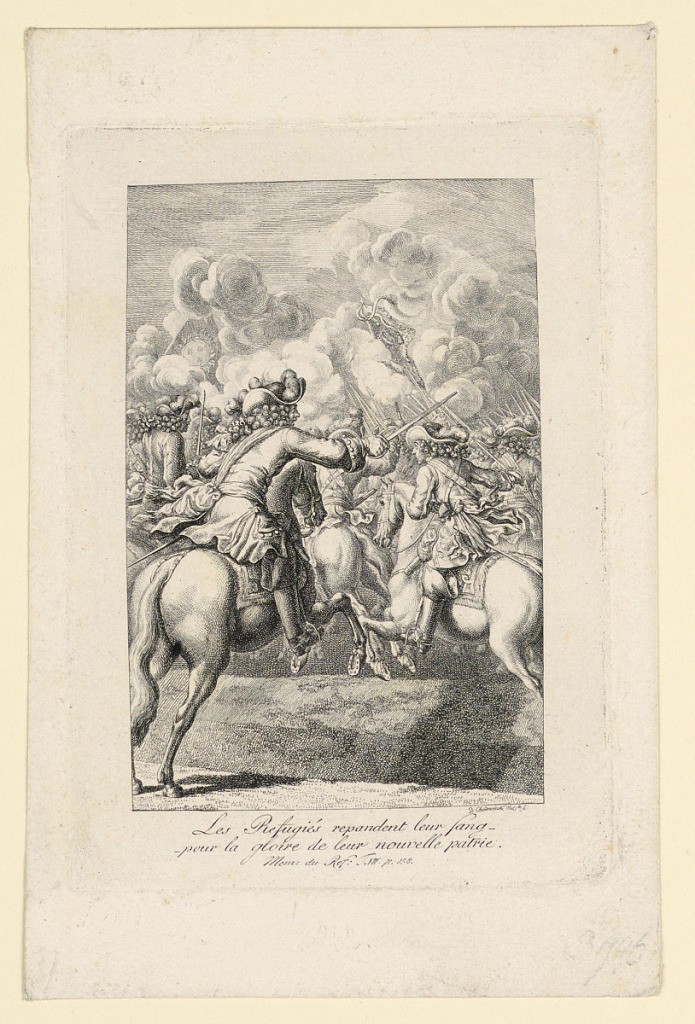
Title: Scene of Warfare from "Mémoires de Réfugies, etc." by Mons. Erman
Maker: Daniel Nikolaus Chodowiecki, German, 1726 - 1801
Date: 1790
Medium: Engraving on paper
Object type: Print
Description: Scene of cavalry battle. A horseman plunges into the scene from the left foreground.